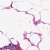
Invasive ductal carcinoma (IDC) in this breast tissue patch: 0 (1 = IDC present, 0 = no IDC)